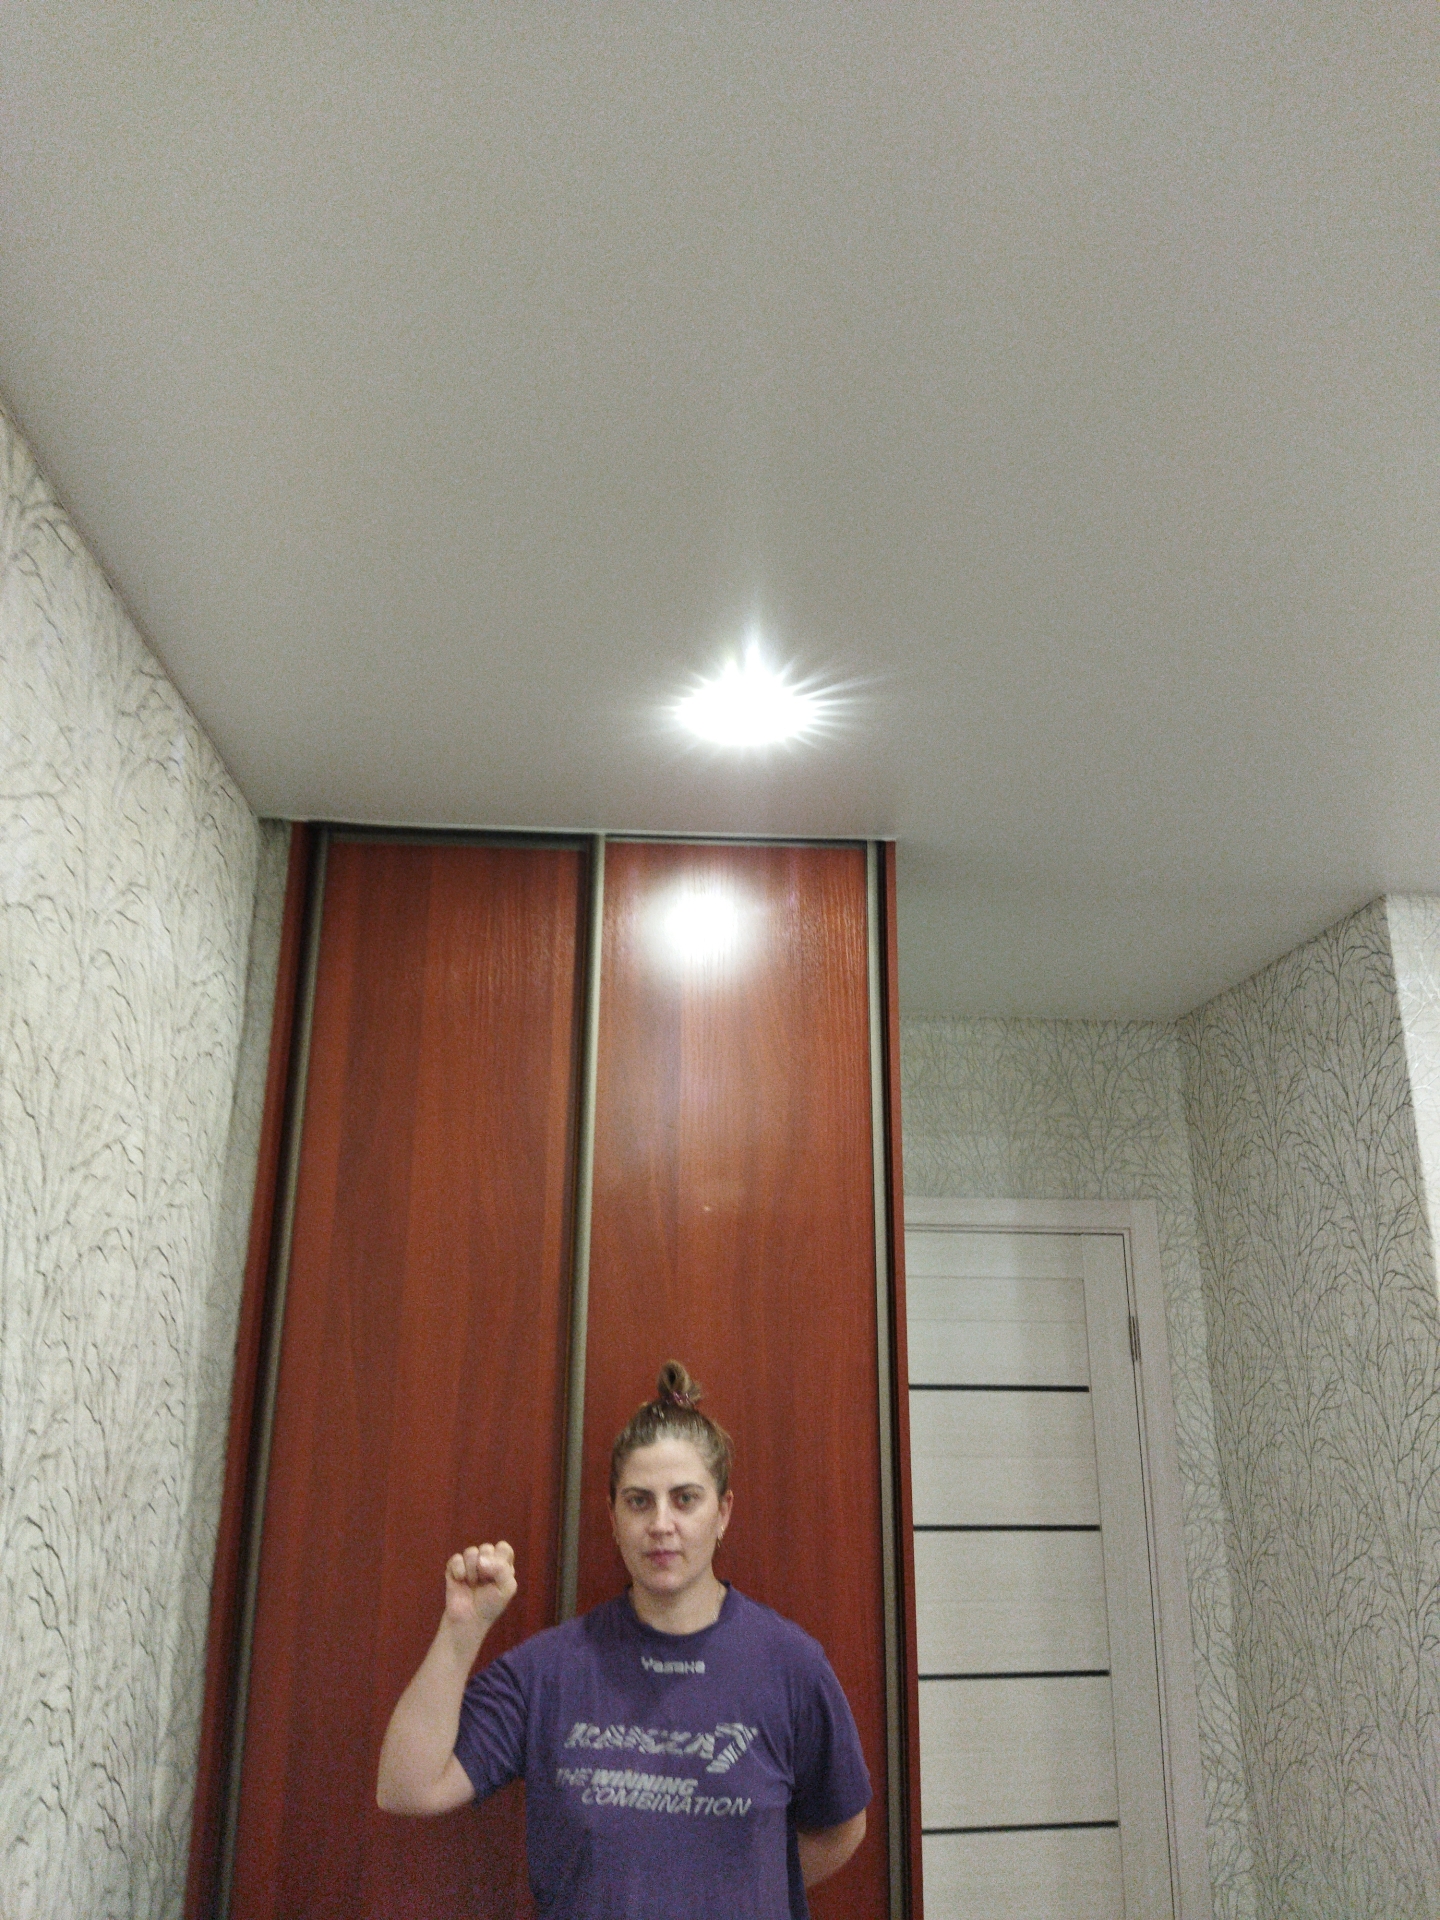
Label: noise